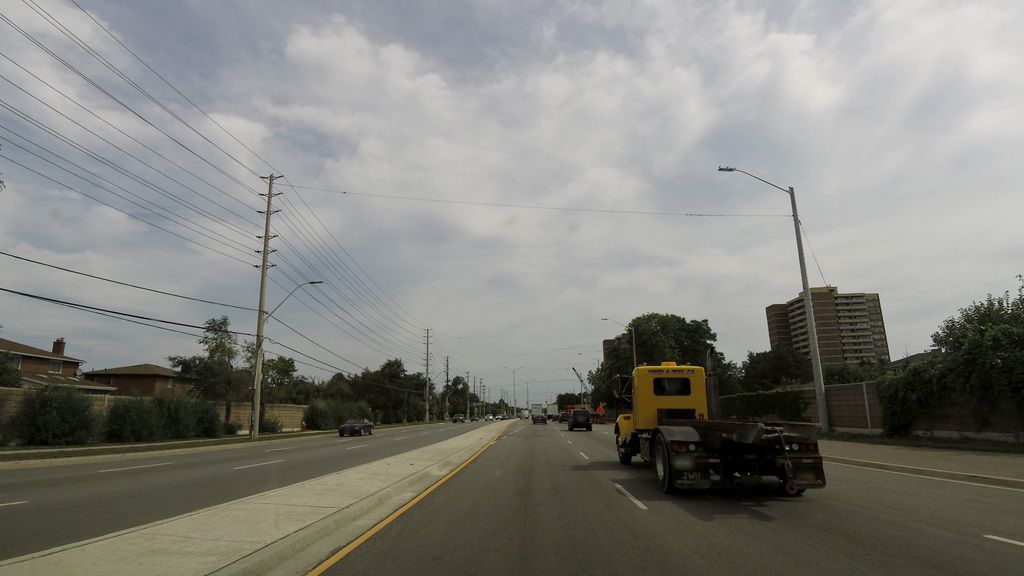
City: toronto